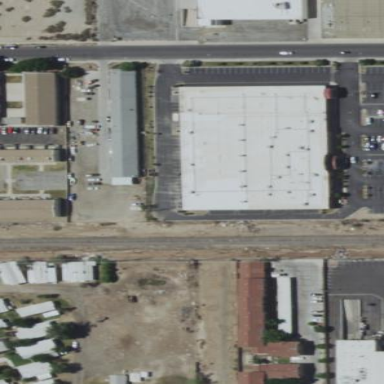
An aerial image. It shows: Building housing bowling alley.